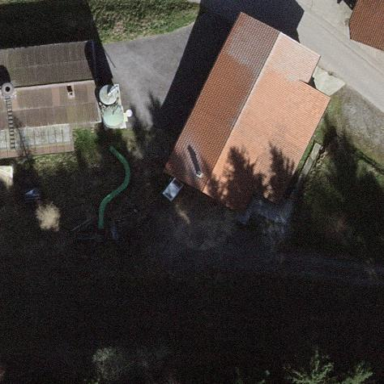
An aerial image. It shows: Pigsty building used for housing pigs.